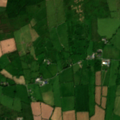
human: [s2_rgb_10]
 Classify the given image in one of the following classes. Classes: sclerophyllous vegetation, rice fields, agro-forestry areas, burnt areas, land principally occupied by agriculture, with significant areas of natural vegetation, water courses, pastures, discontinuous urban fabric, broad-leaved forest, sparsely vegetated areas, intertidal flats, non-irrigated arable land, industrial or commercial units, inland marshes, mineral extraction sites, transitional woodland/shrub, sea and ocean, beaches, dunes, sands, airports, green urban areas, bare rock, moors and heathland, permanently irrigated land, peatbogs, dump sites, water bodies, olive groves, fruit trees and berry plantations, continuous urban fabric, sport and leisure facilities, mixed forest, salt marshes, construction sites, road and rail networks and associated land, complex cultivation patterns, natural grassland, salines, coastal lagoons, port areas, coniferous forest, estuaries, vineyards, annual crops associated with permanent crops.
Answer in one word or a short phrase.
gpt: pastures, land principally occupied by agriculture, with significant areas of natural vegetation, coniferous forest